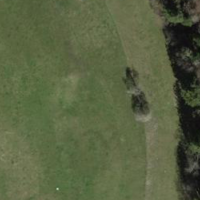
EUNIS habitat code: 52
Species observed at this site:
Phylloscopus collybita